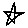
Label: star